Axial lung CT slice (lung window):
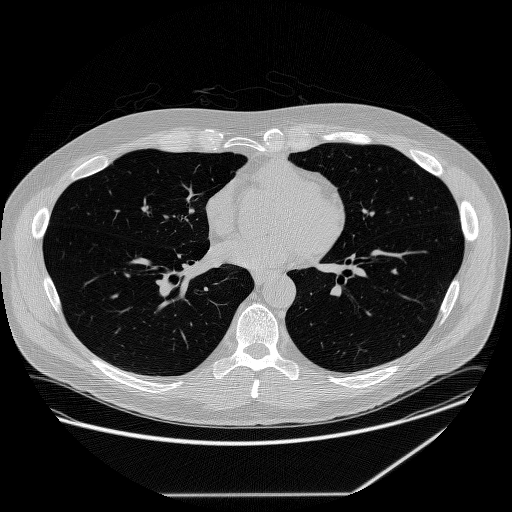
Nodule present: no